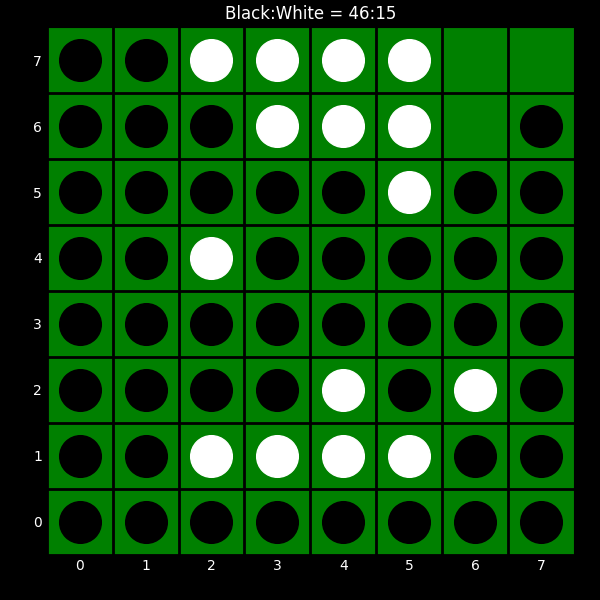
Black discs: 46
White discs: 15